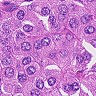
Metastatic tissue present: yes